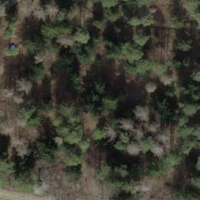
EUNIS habitat code: 43
Species observed at this site:
Aglais urticae
Prunus spinosa